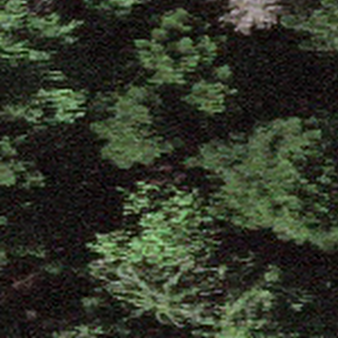
Label: other